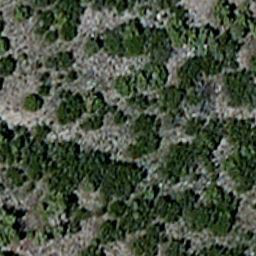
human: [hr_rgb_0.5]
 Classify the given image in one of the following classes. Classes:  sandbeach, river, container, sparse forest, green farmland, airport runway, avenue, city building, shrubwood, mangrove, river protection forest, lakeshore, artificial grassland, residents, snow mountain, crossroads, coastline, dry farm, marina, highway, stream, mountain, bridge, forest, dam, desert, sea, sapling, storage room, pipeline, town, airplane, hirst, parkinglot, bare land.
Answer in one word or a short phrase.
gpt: sparse forest